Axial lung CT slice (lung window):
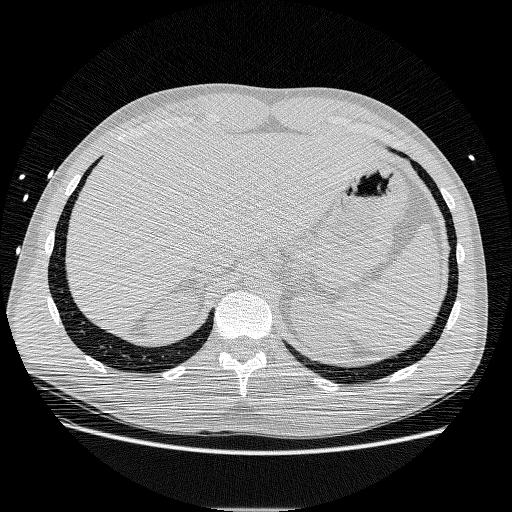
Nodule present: no